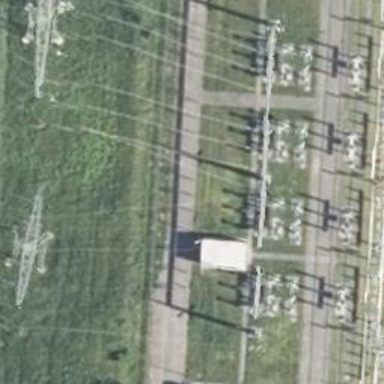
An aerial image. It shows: Three power lines with cables.